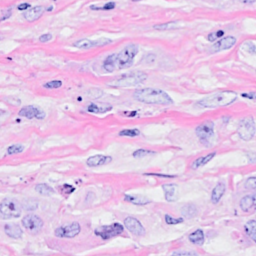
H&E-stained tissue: Breast